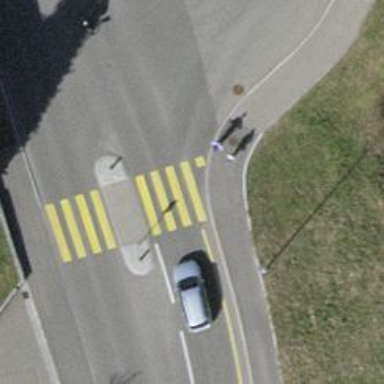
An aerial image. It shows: Zebra crossing on the road.